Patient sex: M
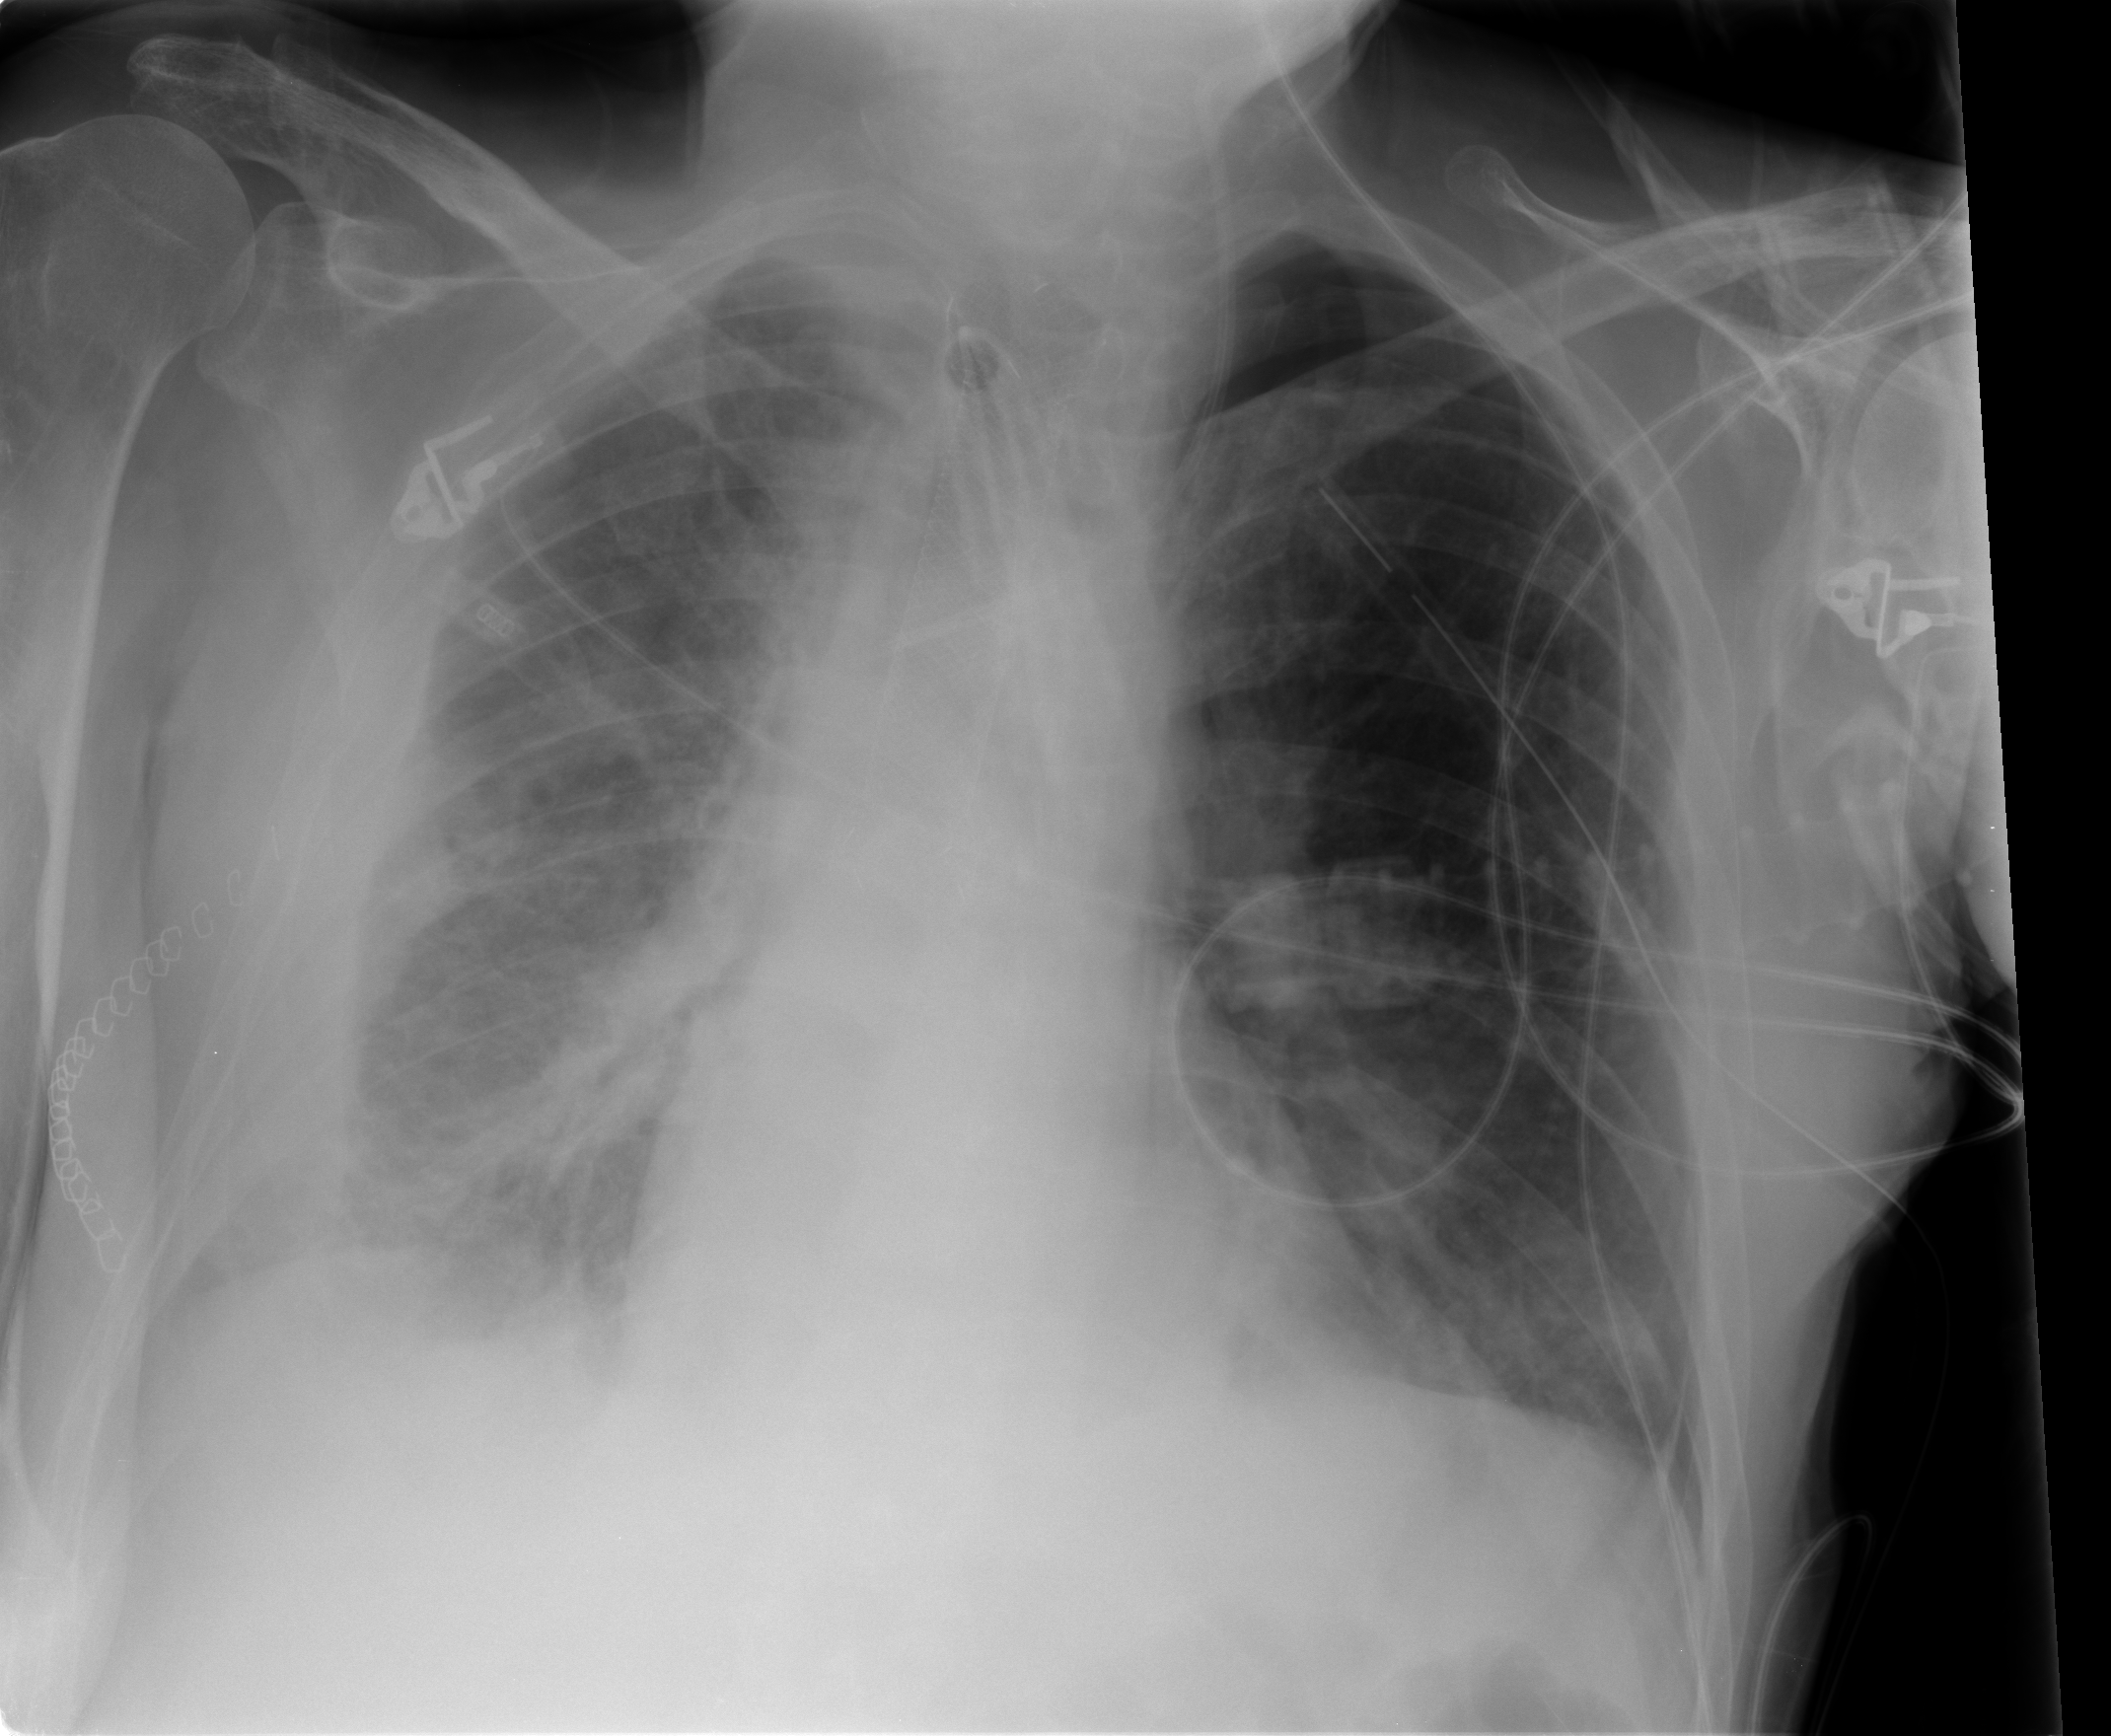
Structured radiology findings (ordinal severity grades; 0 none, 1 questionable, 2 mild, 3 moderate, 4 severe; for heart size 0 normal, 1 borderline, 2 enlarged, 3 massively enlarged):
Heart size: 0
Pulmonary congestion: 0
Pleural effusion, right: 3
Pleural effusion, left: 0
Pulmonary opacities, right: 0
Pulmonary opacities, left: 0
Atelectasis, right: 3
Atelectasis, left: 0